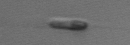
Label: flagellate_morphotype3